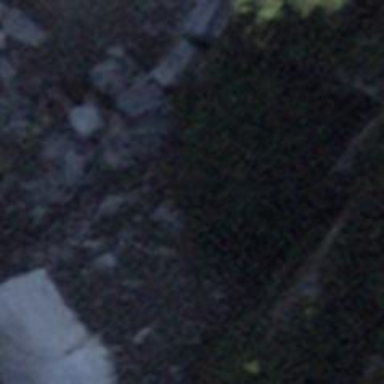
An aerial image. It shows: Quarry area.